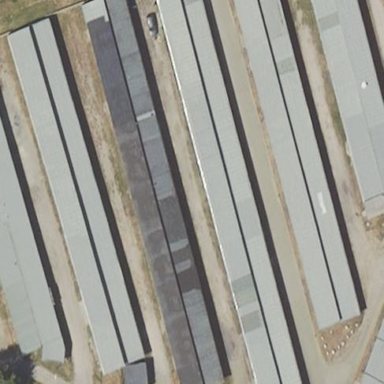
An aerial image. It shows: Group of garages.